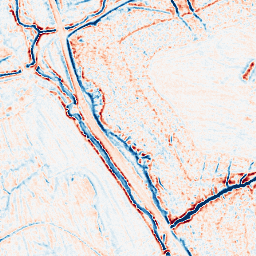
Category: edge_preserving
Decomposition family: bilateral
Decomposition parameters: d: 9
sigma_color: 25
sigma_space: 75
Upsampling method: sinc_blackman
Upsampling parameters: scale: 4
kernel_size: 8
Upsampling scale: 4